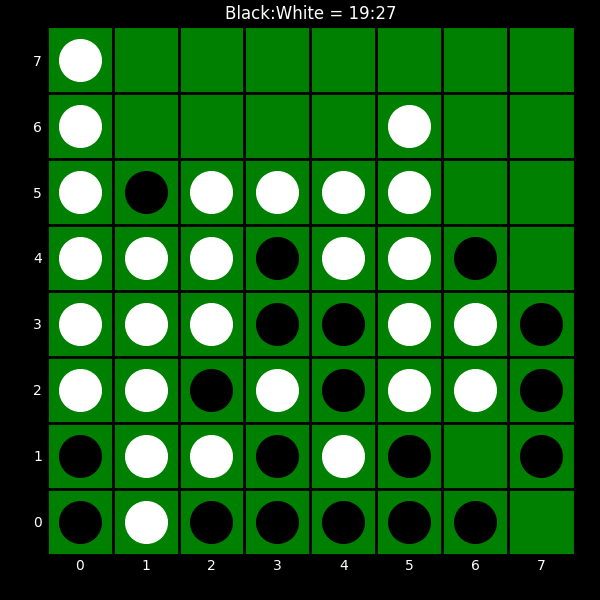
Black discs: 19
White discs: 27